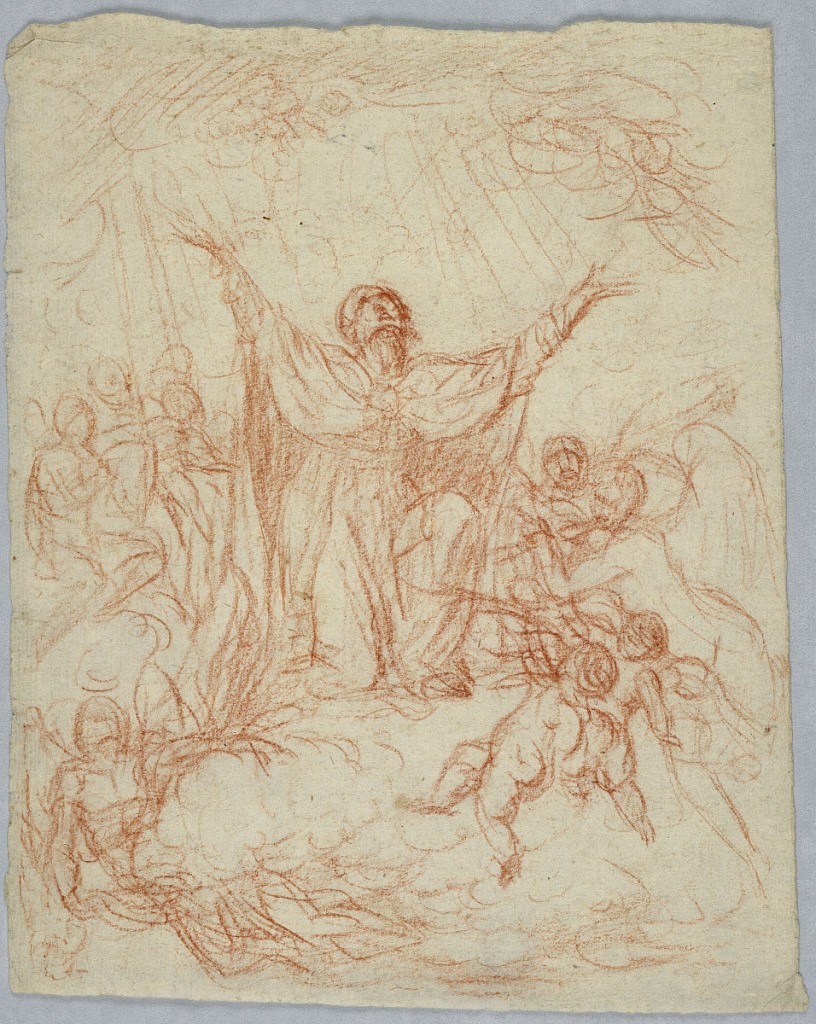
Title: Ascension of the Virgin
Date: ca. 1800
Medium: Red crayon on paper
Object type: Drawing
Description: The Virgin shown kneeling upon a cloud and raising her face and arms. Surrounded by angels.